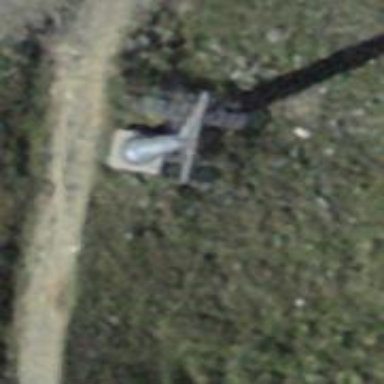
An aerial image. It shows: Pylon used for aerialway.